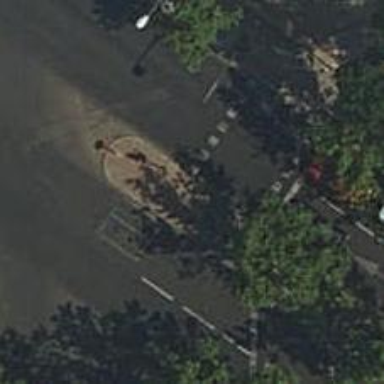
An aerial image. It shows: Road with traffic signals.